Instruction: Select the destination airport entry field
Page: home
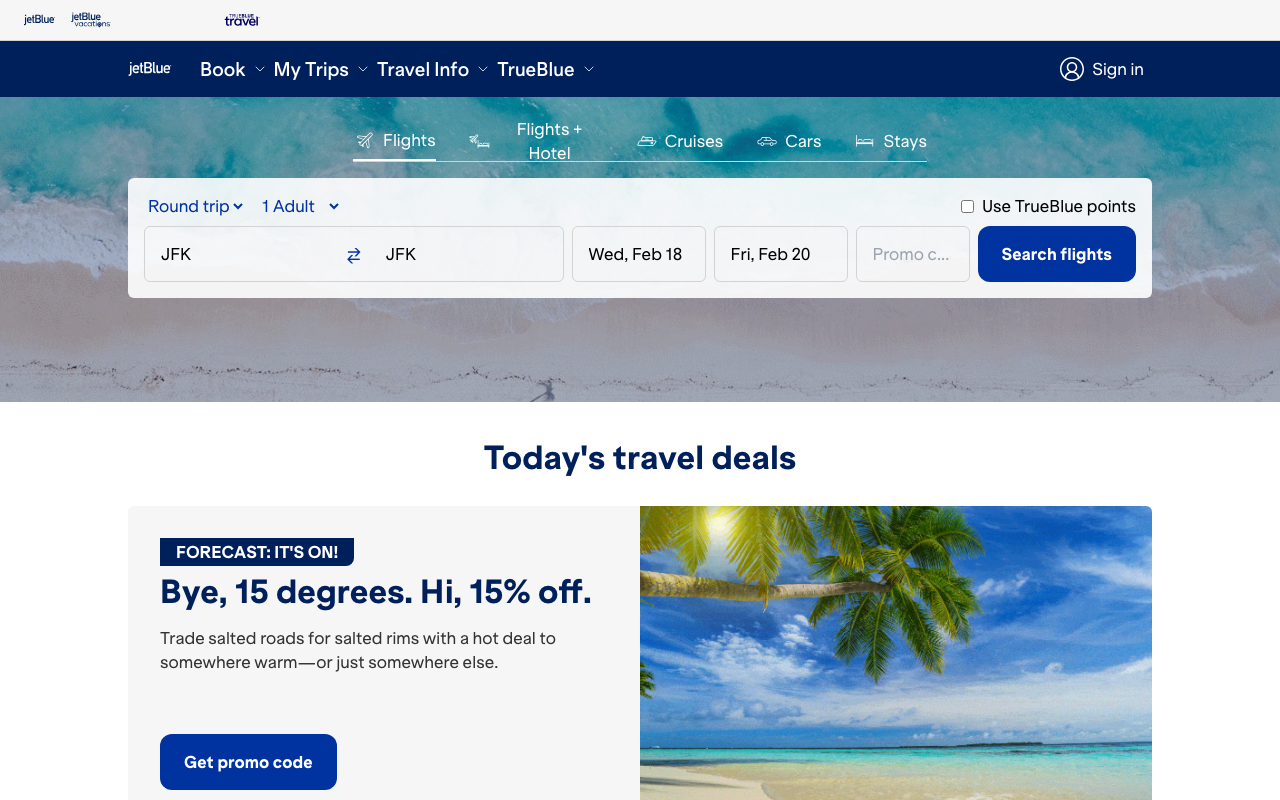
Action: click